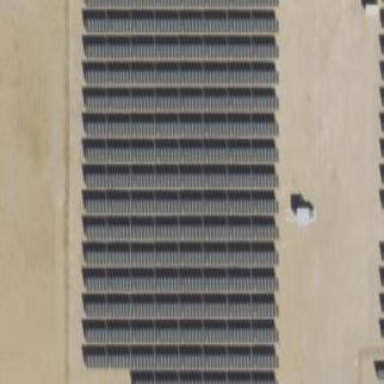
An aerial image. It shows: Solar power generator utilizing photovoltaic technology with solar photovoltaic panels.